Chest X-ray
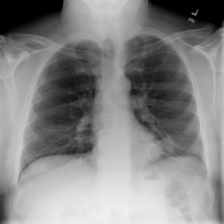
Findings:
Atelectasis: positive
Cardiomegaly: negative
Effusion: negative
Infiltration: negative
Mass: negative
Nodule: negative
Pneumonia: negative
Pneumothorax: negative
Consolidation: negative
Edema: negative
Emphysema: negative
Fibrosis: negative
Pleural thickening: negative
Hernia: negative